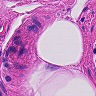
Metastatic tissue present: no